Interaction volume radius: 5 \u00c5
Interaction volume height: 25 \u00c5
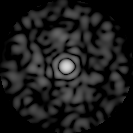
Disorder parameter: 0.7786